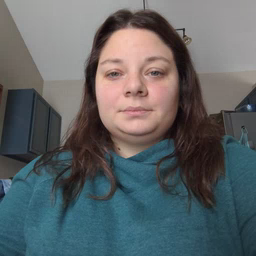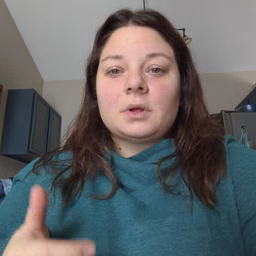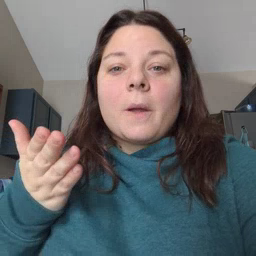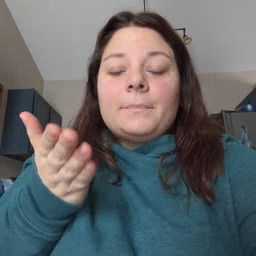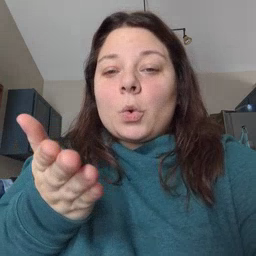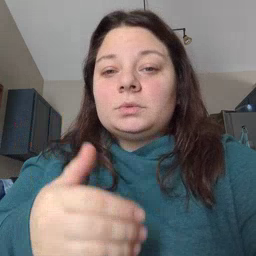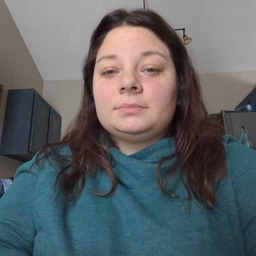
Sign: boat